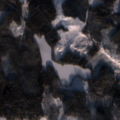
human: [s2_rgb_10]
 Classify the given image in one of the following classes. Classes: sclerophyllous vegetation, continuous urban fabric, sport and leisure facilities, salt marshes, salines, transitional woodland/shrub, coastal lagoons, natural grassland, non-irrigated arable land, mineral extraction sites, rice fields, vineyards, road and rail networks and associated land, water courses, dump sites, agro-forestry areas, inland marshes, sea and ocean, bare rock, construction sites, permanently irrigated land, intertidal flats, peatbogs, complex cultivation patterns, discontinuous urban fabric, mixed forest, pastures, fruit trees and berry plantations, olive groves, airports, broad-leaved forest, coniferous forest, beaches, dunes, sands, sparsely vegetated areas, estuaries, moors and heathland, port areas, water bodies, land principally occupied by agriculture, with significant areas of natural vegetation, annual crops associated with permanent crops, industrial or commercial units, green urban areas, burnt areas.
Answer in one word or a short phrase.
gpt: coniferous forest, mixed forest, transitional woodland/shrub